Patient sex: F
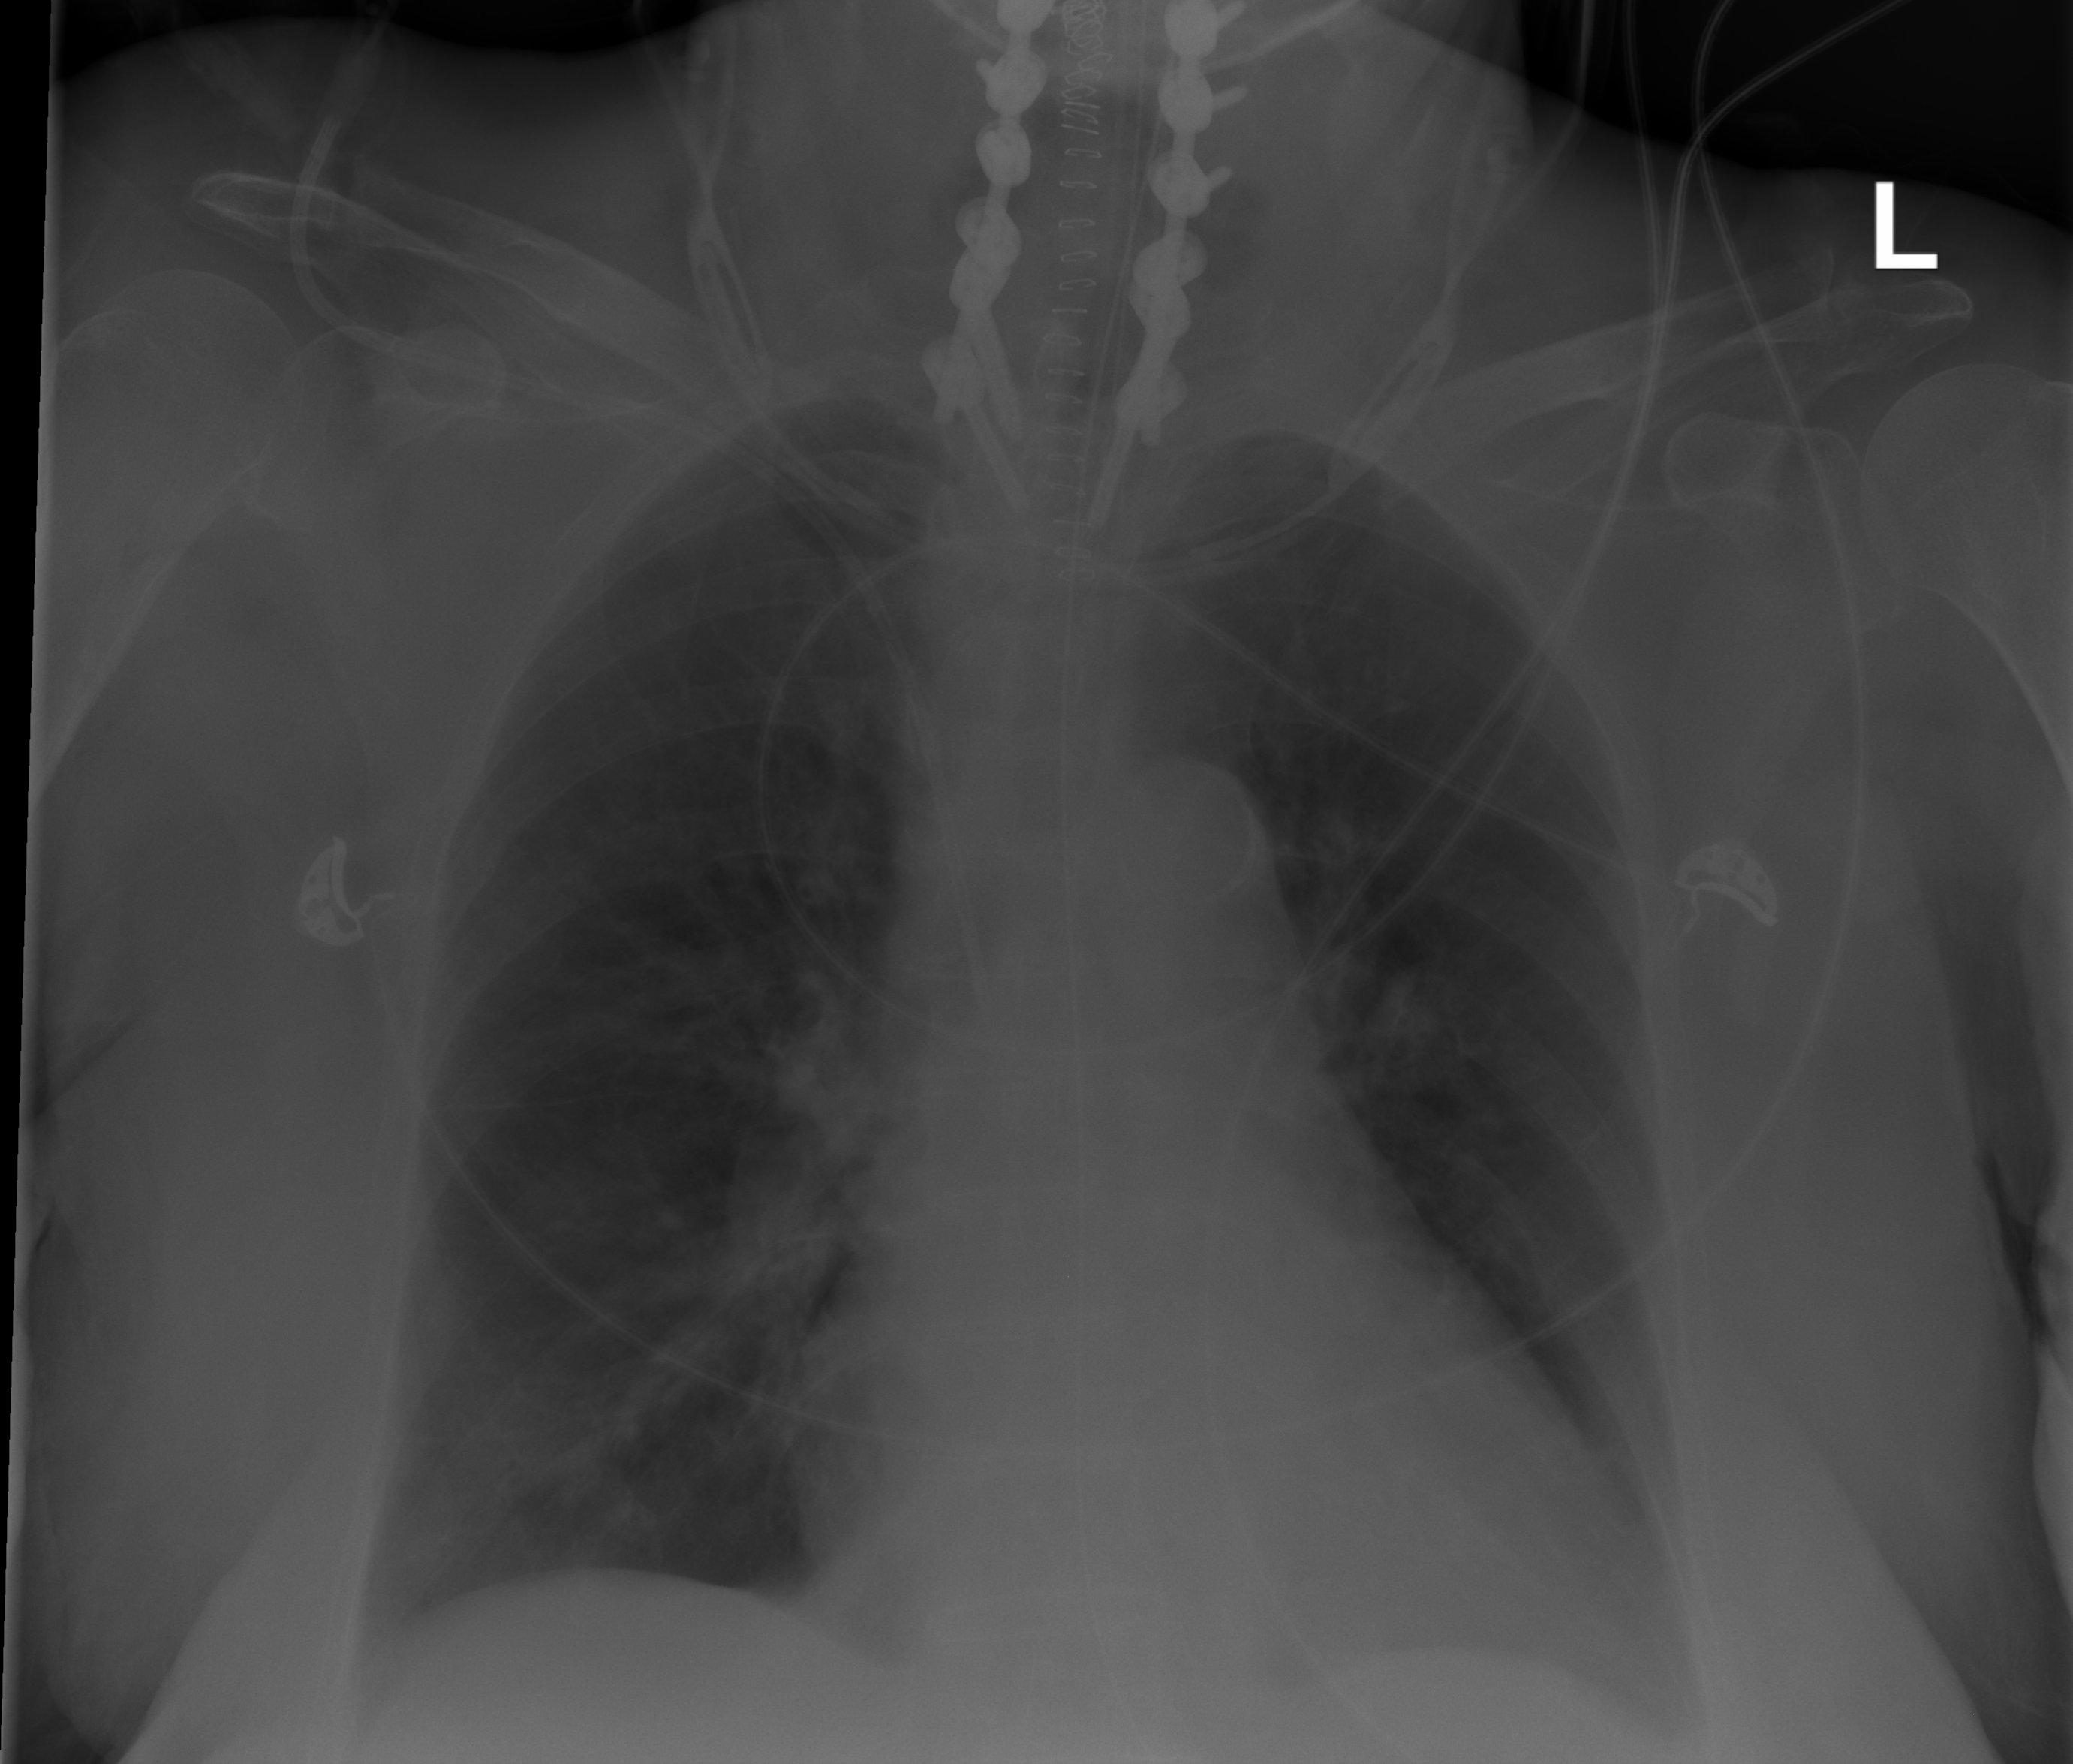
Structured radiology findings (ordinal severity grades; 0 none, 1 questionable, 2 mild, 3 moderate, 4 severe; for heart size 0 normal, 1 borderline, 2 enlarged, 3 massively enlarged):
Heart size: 2
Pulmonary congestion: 2
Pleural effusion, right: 0
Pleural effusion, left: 0
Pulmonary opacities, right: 2
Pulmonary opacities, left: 2
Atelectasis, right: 0
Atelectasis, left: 0